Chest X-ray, PA view. Patient: 15 years old, sex F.
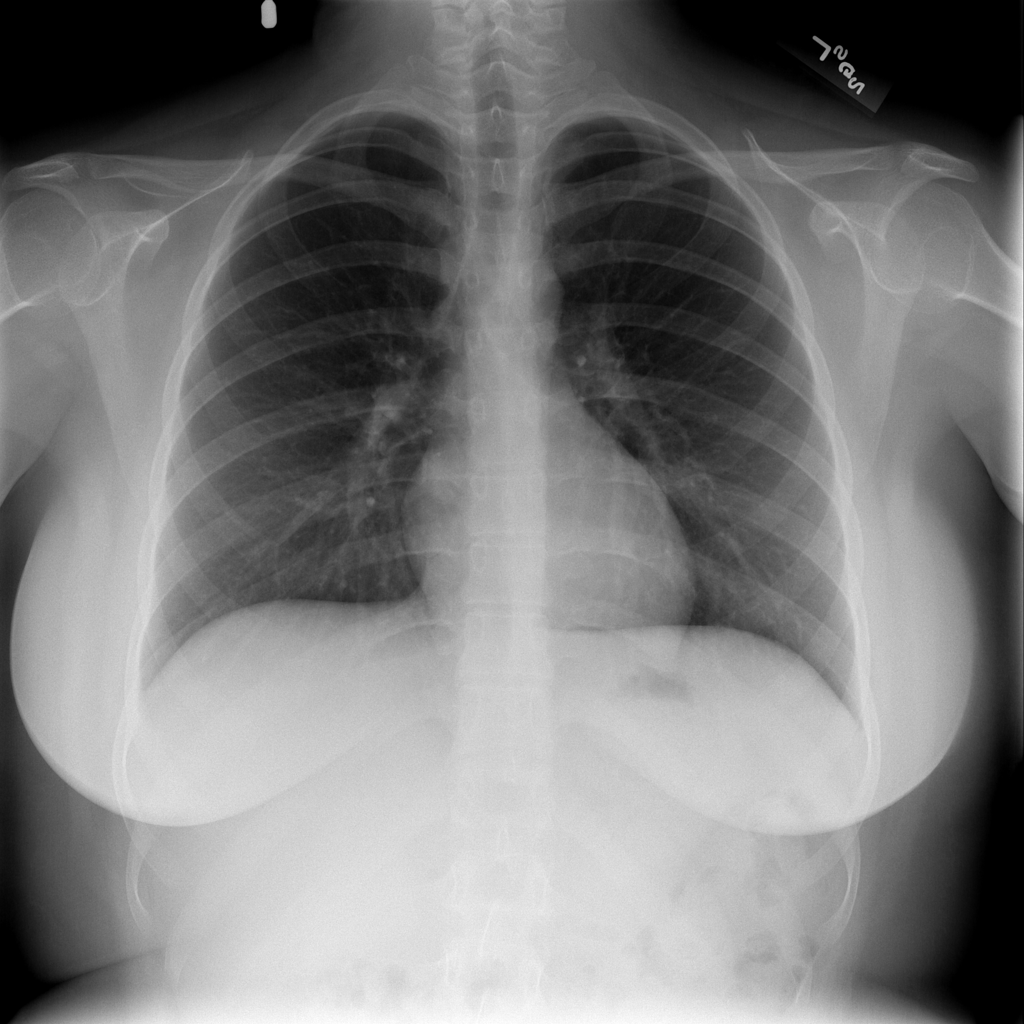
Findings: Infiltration